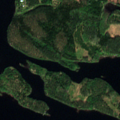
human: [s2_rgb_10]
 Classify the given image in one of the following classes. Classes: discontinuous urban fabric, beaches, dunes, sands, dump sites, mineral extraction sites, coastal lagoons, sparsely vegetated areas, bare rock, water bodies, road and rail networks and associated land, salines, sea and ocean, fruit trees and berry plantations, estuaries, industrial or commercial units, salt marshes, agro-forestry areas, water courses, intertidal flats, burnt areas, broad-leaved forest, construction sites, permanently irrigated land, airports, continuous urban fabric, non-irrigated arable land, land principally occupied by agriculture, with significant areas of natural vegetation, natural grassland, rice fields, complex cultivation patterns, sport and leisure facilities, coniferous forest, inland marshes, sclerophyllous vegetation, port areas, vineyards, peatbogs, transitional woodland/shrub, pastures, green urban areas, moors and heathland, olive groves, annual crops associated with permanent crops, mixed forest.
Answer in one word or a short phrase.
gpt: coniferous forest, mixed forest, water bodies